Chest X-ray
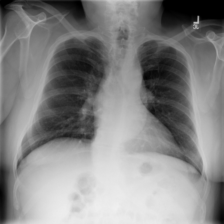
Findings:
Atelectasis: negative
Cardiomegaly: negative
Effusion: negative
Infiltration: negative
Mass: negative
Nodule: negative
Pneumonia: negative
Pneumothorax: negative
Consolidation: negative
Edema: negative
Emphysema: negative
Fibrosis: negative
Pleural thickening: negative
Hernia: negative